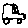
Label: car